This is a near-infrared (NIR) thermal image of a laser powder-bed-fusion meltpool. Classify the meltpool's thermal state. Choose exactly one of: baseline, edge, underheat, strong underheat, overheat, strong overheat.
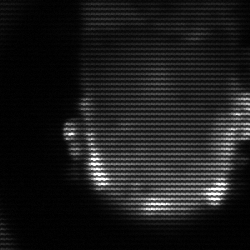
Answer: baseline